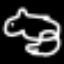
Label: frog